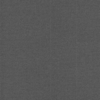
Label: dusty